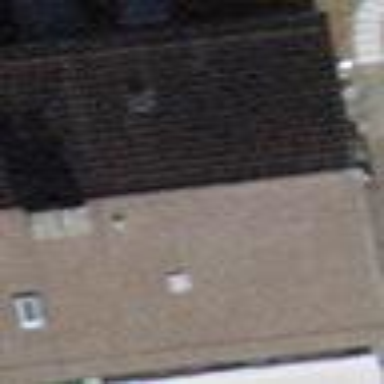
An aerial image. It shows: Building with tile roof.